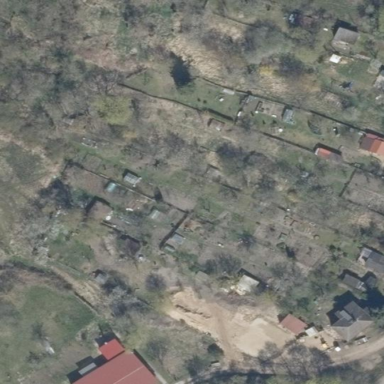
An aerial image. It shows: Area designated for allotments.